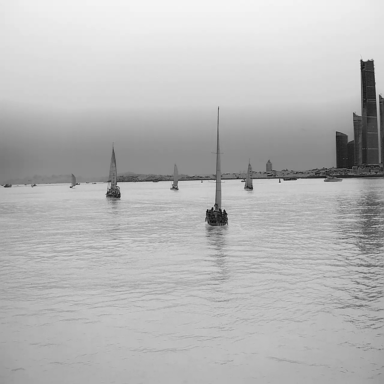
There are 16 objects shown in the infrared image, including eight canoes, a container_ship, and seven sailboats.